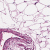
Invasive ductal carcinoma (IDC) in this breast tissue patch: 0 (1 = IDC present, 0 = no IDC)